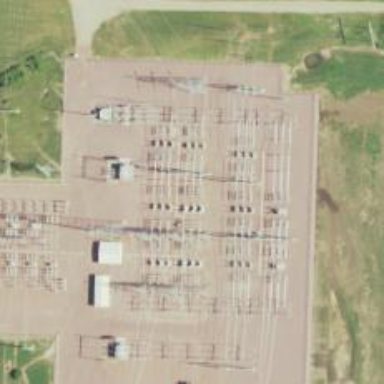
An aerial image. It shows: Switch used for power control.